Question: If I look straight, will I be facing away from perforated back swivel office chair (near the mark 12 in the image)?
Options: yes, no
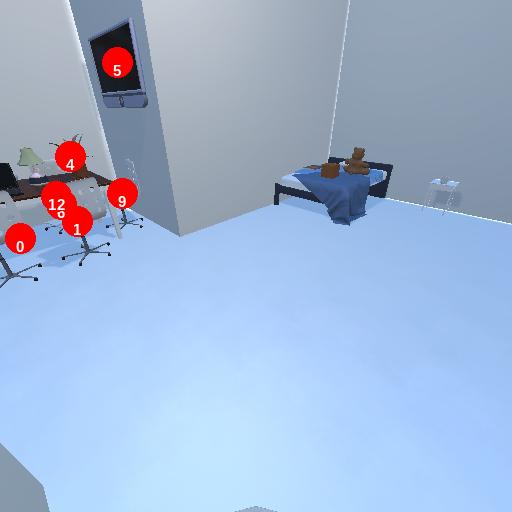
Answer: yes